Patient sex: M
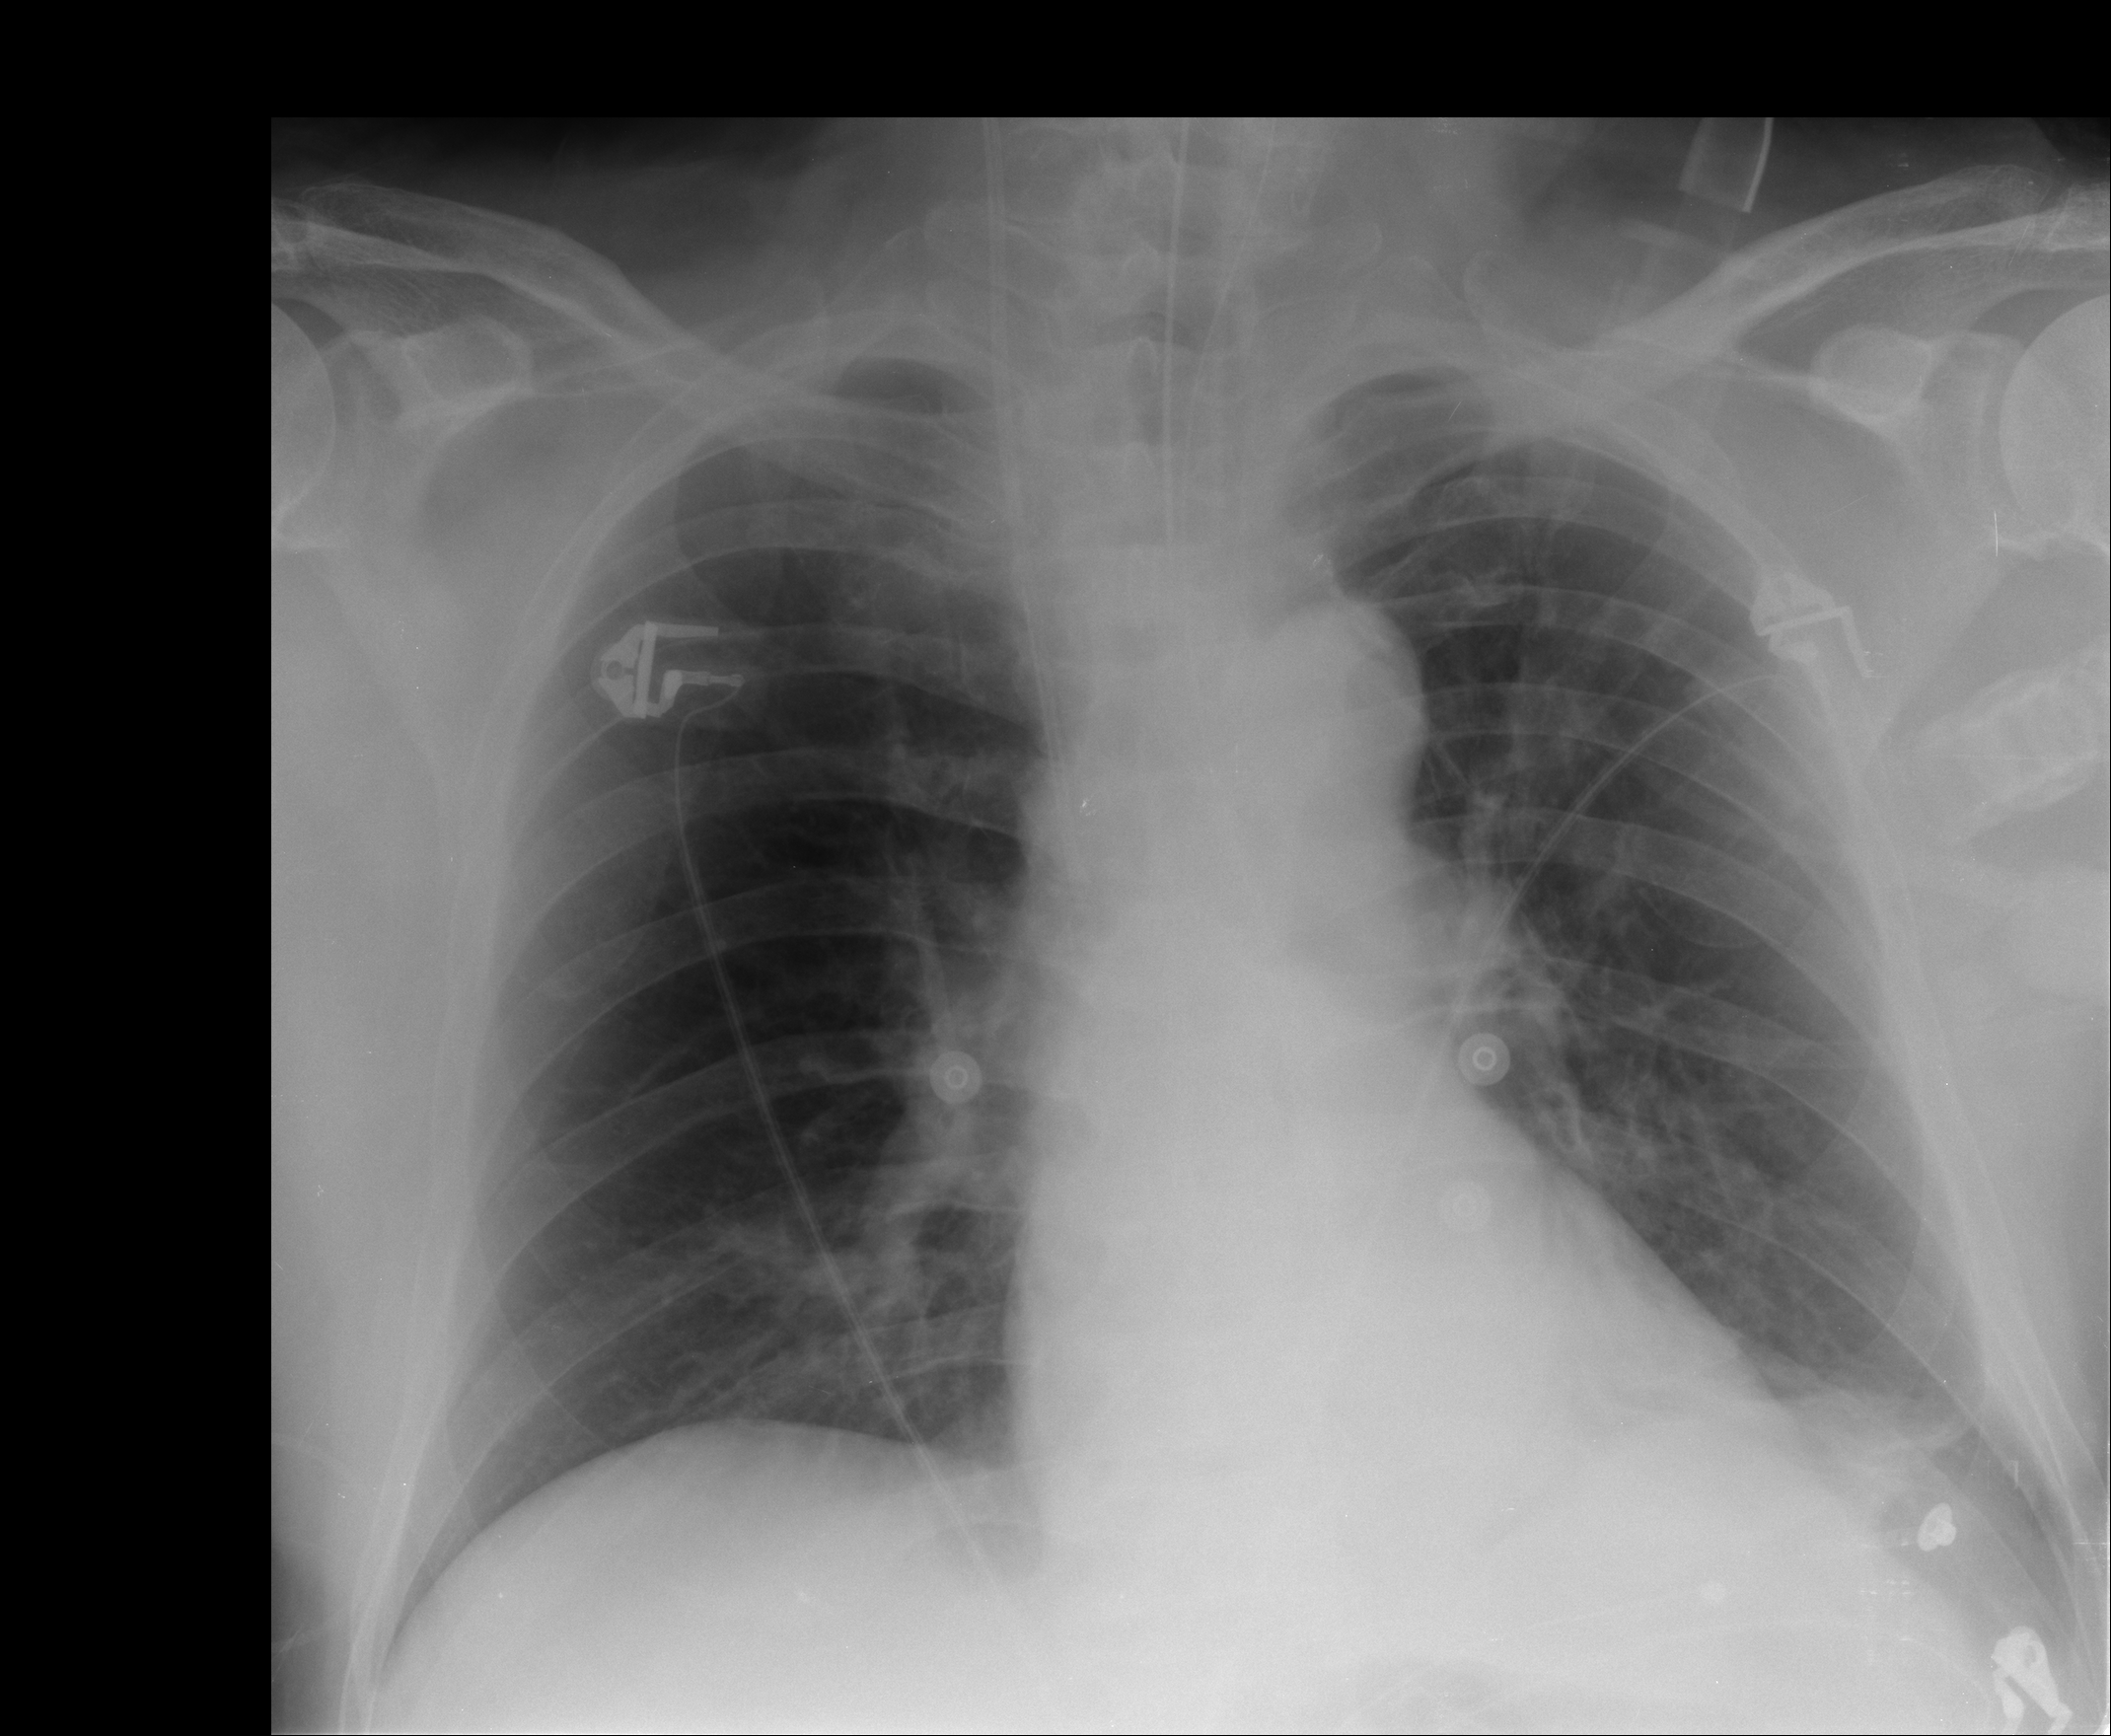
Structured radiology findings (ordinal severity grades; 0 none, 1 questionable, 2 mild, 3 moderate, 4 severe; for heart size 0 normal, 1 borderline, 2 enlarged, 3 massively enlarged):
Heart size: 0
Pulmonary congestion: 0
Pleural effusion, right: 0
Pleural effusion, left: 1
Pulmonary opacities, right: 0
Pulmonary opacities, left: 0
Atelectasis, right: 2
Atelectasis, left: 2